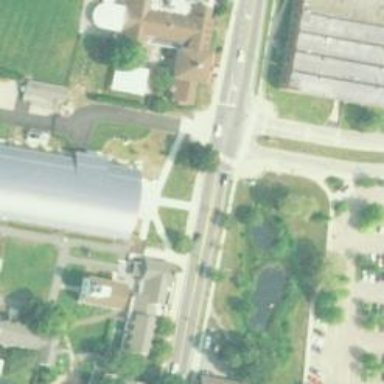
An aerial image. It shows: Marked asphalt footway with zebra crossing.